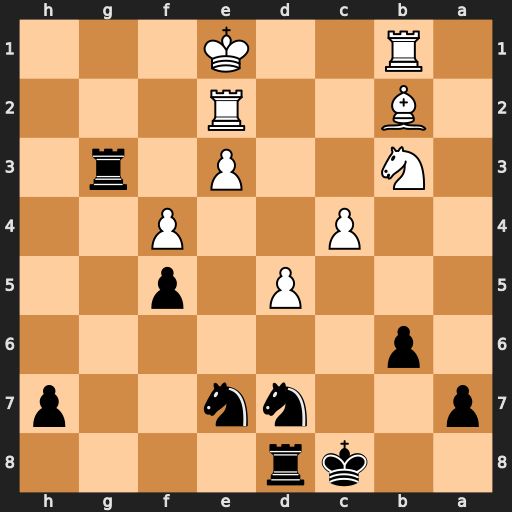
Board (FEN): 2kr4/p2nn2p/1p6/3P1p2/2P2P2/1N2P1r1/1B2R3/1R2K3
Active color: b
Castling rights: -
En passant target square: -
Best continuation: Rg1+ Kd2 Rxb1